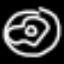
Label: donut